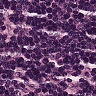
Metastatic tissue present: no